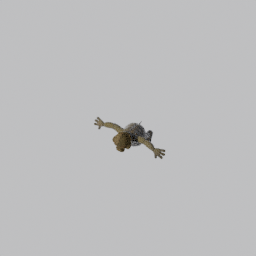
Label: animals